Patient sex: M
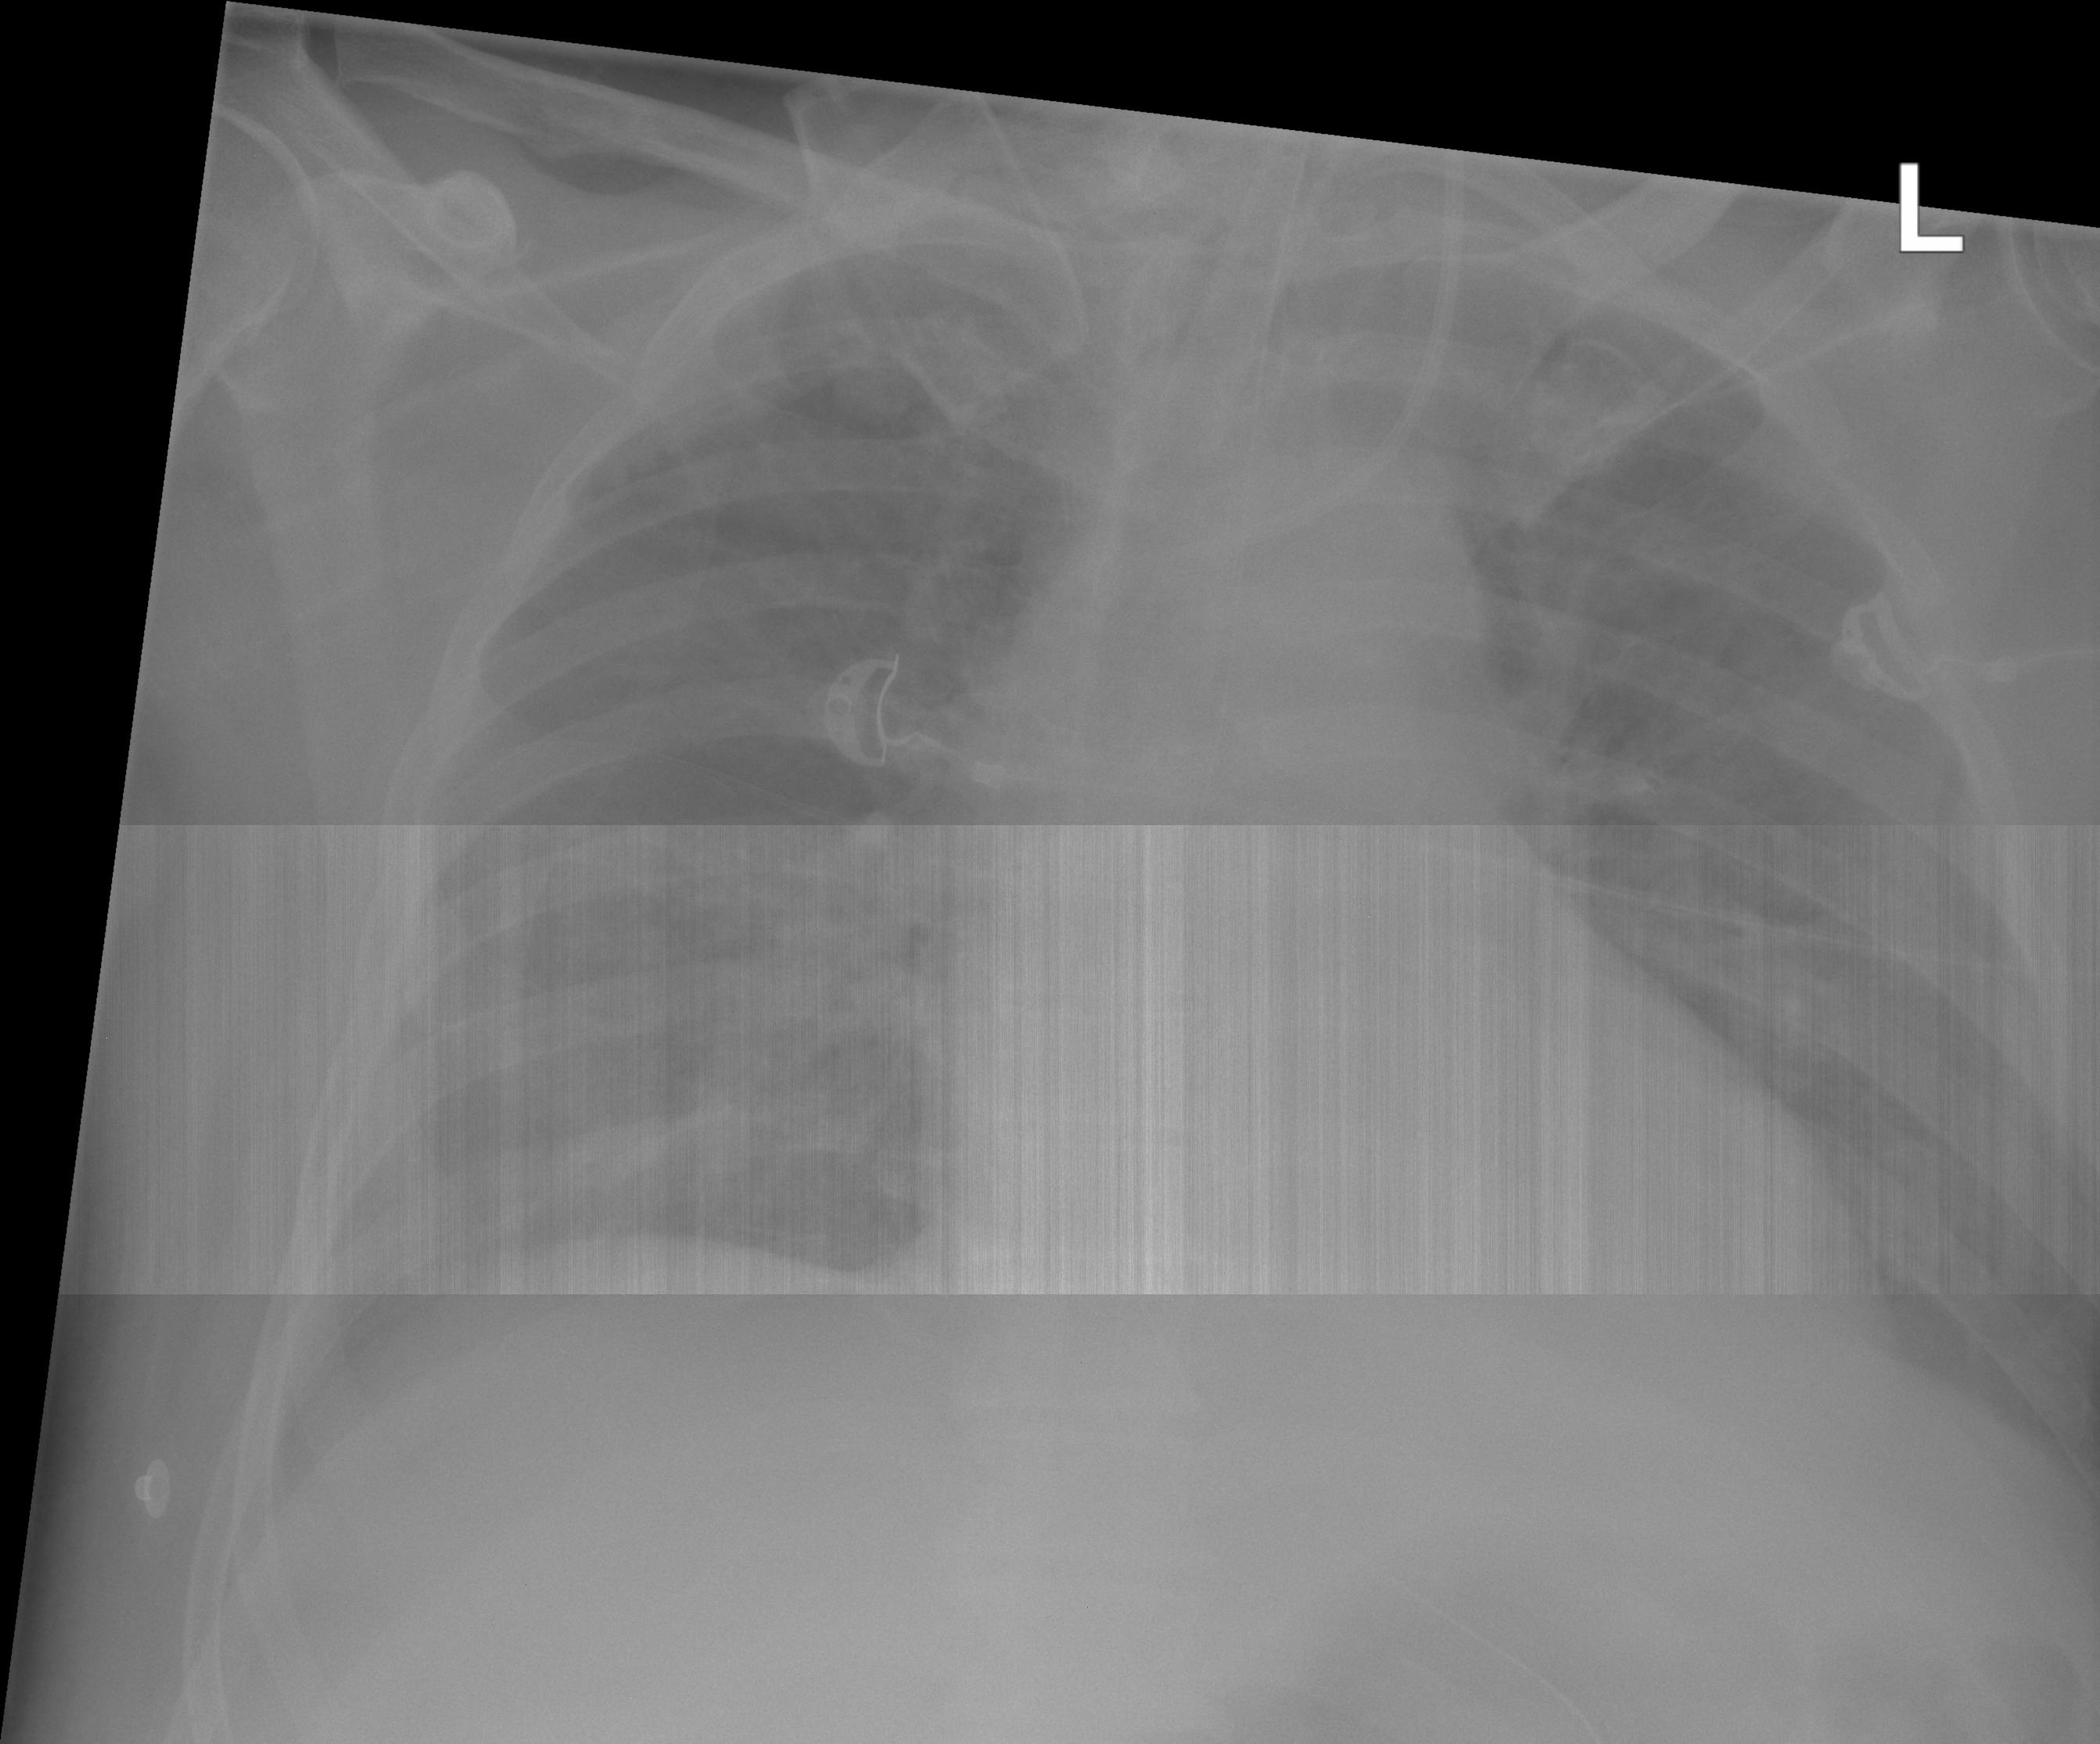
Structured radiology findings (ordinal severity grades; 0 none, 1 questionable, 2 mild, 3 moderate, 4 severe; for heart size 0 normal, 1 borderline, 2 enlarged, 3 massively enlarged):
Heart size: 1
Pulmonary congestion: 2
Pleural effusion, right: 0
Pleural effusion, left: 0
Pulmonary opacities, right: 2
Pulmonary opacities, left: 0
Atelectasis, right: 0
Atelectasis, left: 0